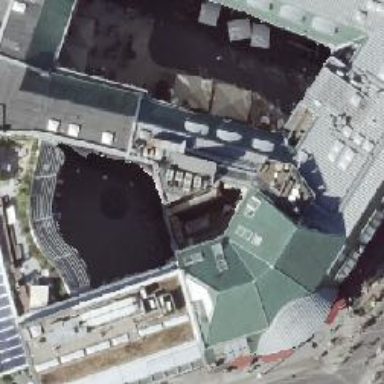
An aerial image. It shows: Theatre.